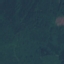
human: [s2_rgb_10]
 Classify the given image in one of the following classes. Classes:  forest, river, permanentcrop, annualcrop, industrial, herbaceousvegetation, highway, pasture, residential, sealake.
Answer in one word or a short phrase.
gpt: Forest